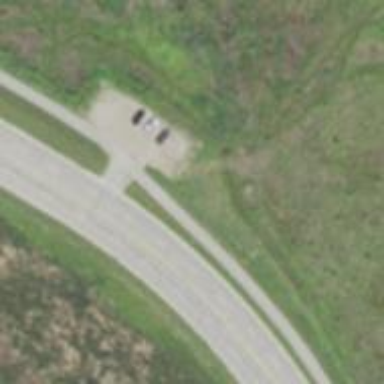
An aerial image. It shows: Tertiary road.